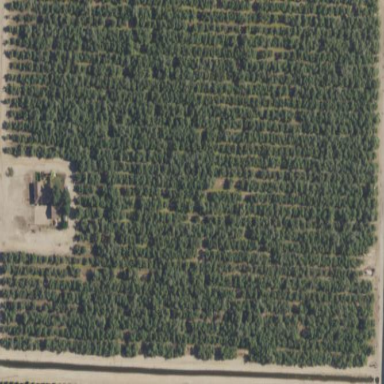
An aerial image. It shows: Orchard filled with almond trees.